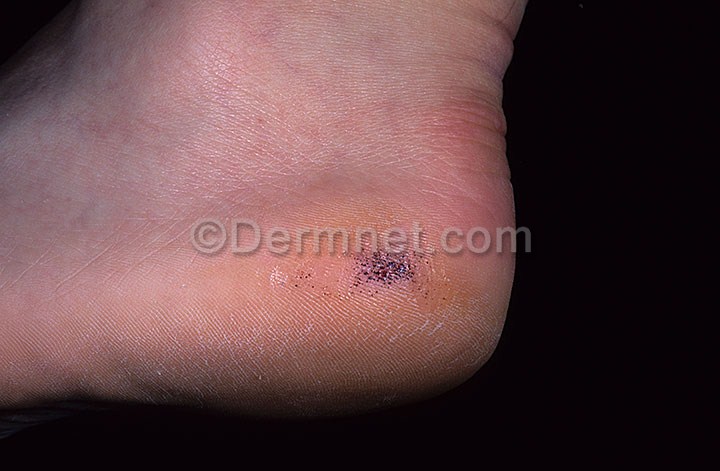
Disease: Warts Molluscum and other Viral Infections